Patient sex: F
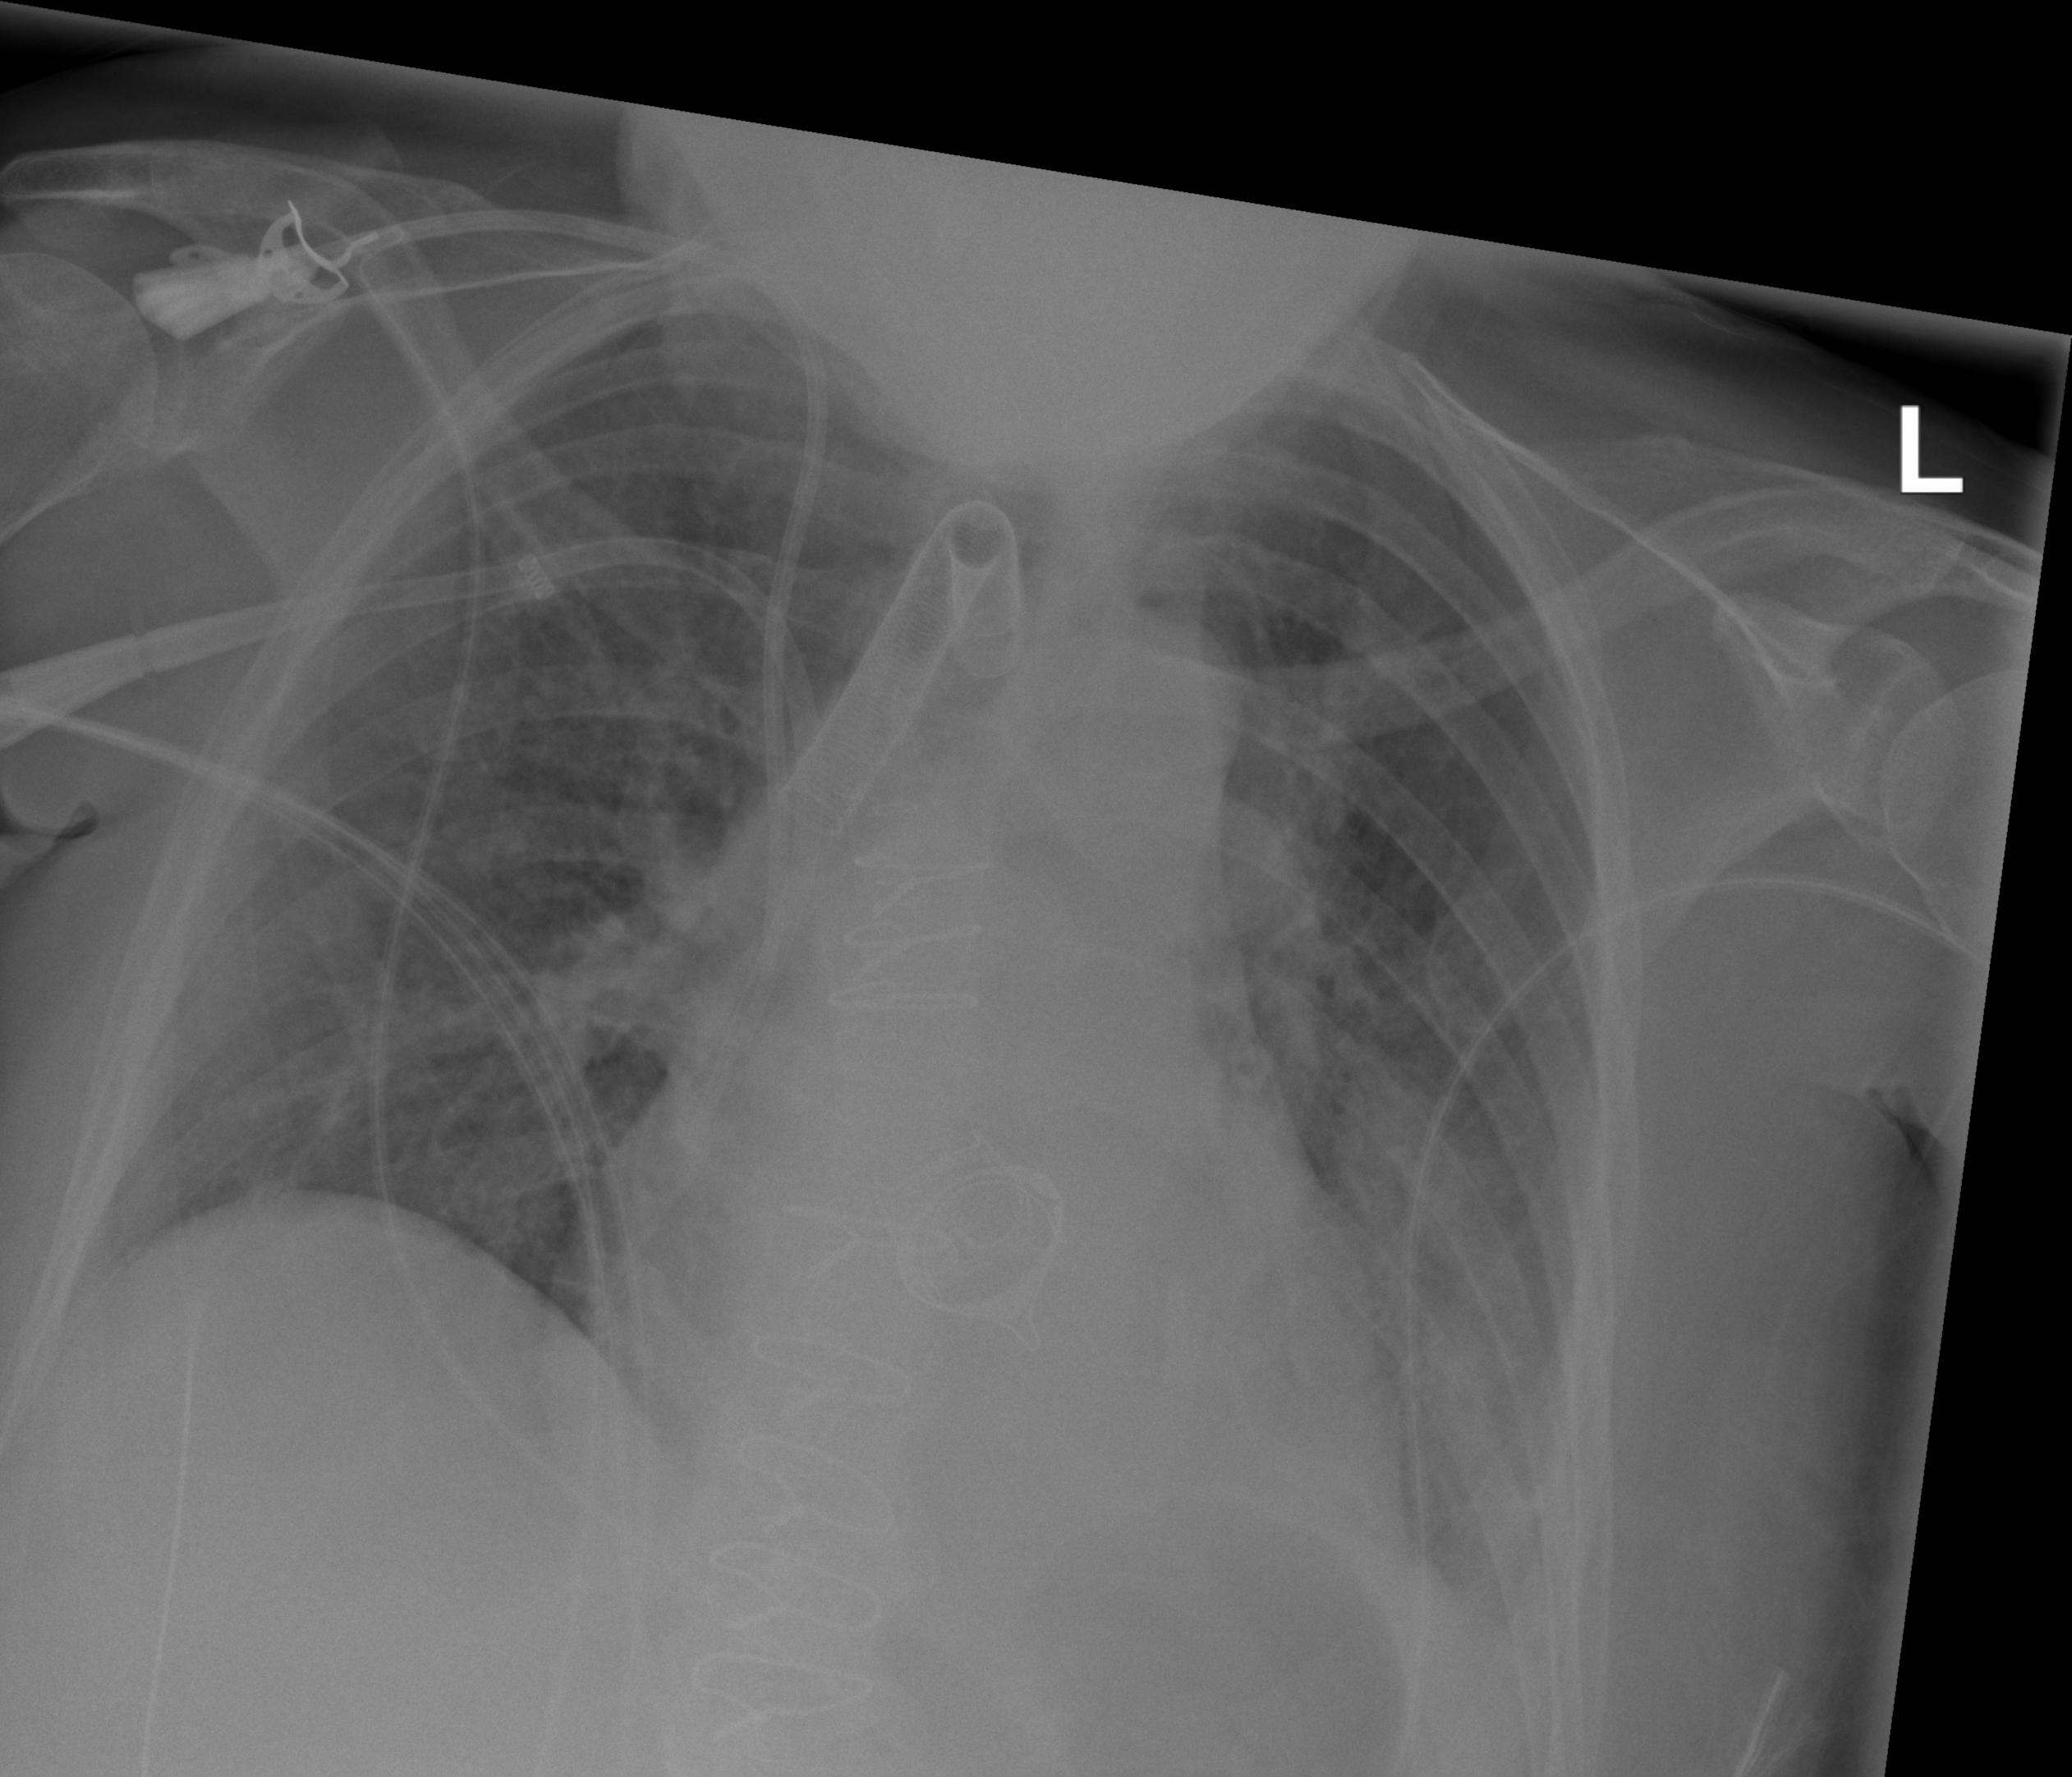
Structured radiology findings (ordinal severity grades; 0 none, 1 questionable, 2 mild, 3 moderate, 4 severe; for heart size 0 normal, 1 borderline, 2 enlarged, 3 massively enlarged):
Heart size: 1
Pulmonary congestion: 2
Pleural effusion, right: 2
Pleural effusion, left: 2
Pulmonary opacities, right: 0
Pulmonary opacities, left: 2
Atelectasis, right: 0
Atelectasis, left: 2